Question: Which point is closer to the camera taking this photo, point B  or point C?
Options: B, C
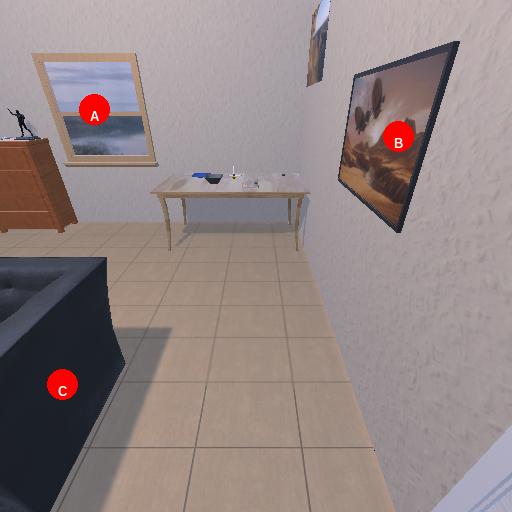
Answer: B